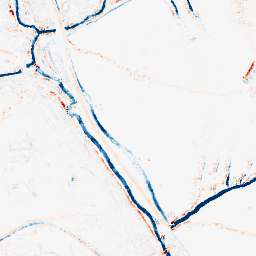
Category: morphological
Decomposition family: morphological_ellipse
Decomposition parameters: operation: average
width: 5
height: 5
Upsampling method: sinc_hamming
Upsampling parameters: scale: 2
kernel_size: 16
Upsampling scale: 2